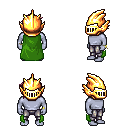
a pixel art fantasy rpg character, male body template, dark elf, purple skin, green cape, metal pants, white blonde pixie cut hairstyle, gold helm, bracelets, four views (front, back, left, right), 2x2 character sprite sheet, small pixel art, hard edges, no anti-aliasing